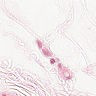
Metastatic tissue present: no